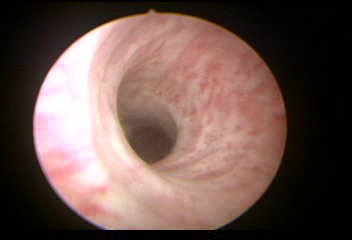
Modality: WLC
Class: Normal mucosa
Bladder cancer association: No